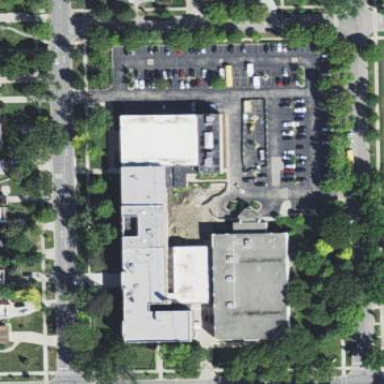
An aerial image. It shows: School building with school amenities.